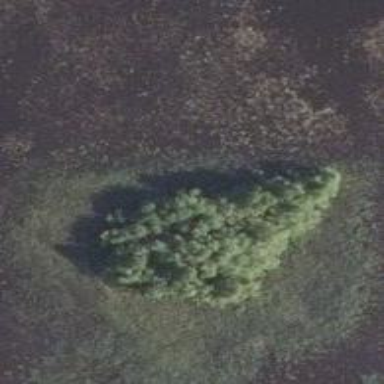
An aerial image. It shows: Islet covered with woodland.